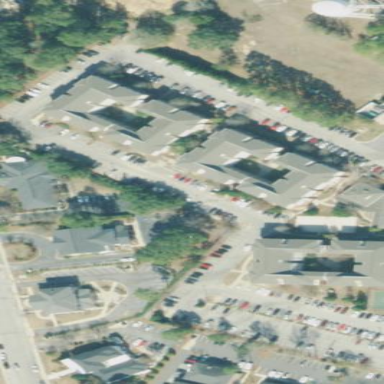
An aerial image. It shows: Paved parking area.